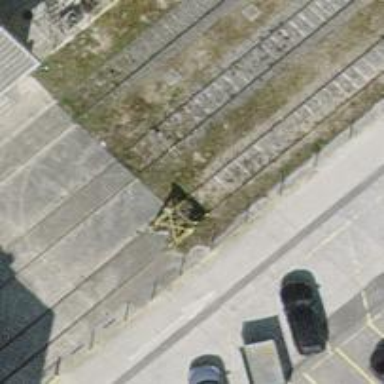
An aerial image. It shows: Railway buffer stop.